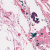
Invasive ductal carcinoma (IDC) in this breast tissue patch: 0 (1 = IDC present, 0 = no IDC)